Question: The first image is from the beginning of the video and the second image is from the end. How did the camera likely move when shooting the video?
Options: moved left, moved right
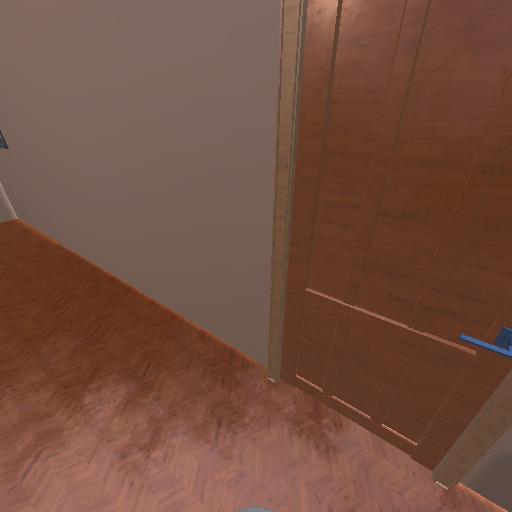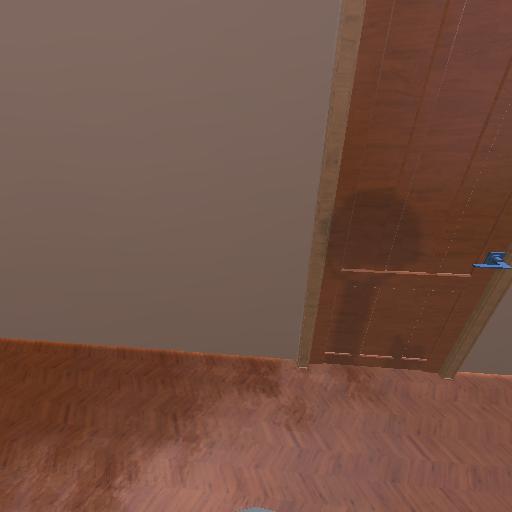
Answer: moved left